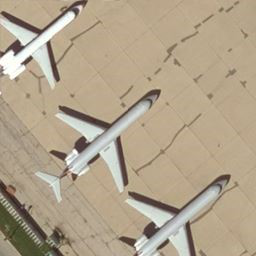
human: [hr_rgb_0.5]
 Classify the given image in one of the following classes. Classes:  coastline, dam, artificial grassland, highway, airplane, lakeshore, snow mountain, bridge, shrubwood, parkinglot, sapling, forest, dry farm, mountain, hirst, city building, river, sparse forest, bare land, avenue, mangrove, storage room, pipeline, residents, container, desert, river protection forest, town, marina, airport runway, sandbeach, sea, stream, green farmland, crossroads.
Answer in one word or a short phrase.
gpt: airplane